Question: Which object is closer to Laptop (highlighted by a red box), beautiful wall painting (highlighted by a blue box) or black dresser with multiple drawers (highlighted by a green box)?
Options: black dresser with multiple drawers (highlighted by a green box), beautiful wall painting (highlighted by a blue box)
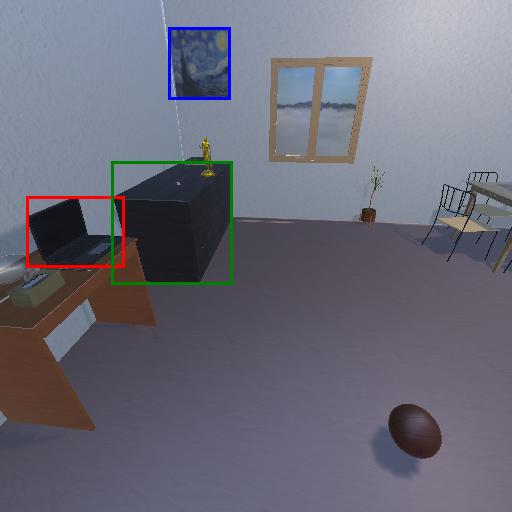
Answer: black dresser with multiple drawers (highlighted by a green box)